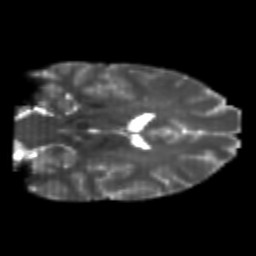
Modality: T2w
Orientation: coronal
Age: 24
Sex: female
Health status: healthy
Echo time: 0.074 s